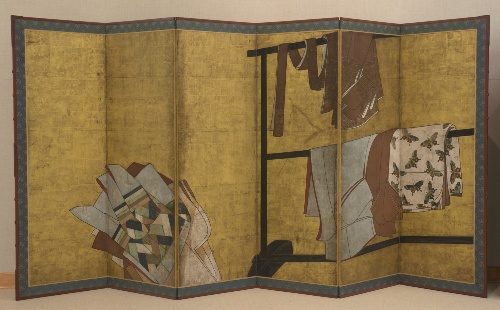
Date: 17th century
Object type: Screen
Classification: Paintings
Medium: Six-panel folding screen; ink, color, and gold on paper
Culture: Japan
Period: Edo period (1615–1868)
Dimensions: 66 1/2 in. × 11 ft. 3 in. (168.9 × 342.9 cm)
Department: Asian Art
Credit line: H. O. Havemeyer Collection, Bequest of Mrs. H. O. Havemeyer, 1929
Accession year: 1929
Repository: Metropolitan Museum of Art, New York, NY
Tags: Robes|Butterflies